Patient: sex M, age 52
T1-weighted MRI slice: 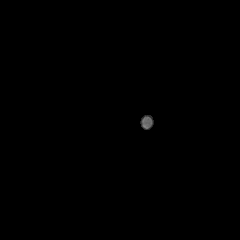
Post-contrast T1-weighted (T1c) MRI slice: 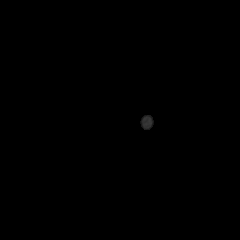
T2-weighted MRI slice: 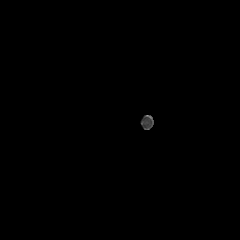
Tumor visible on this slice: no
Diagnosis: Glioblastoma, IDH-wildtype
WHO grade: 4